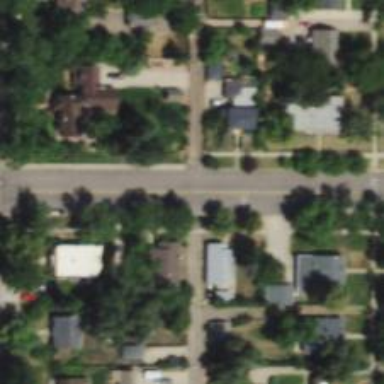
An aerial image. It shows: Alley classified as service road.